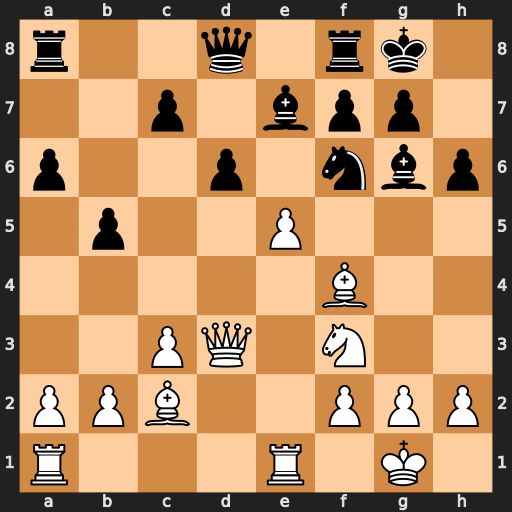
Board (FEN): r2q1rk1/2p1bpp1/p2p1nbp/1p2P3/5B2/2PQ1N2/PPB2PPP/R3R1K1
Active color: w
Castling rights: -
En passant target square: -
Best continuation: exf6 Bxd3 fxe7